Field crop: maize
Growth stage: 1
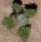
Species: chenopodium